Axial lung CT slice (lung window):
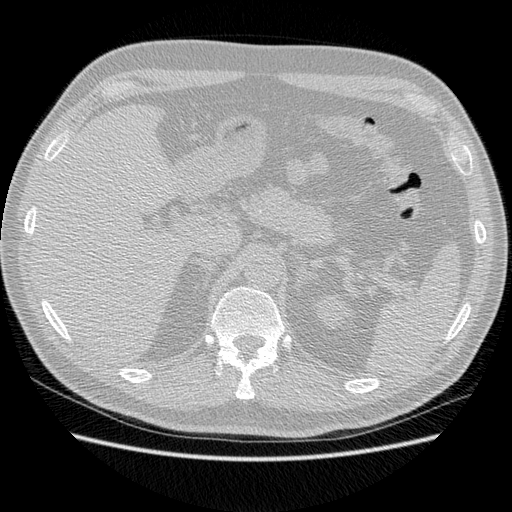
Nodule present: no